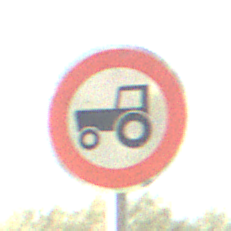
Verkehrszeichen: VerbotKraftfahrzeugeZuegeNichtSchneller25
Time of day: MorningAfternoon
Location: Outdoor (Nature)
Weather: PartlyCloudy
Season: NotSpecified
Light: Natural